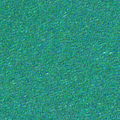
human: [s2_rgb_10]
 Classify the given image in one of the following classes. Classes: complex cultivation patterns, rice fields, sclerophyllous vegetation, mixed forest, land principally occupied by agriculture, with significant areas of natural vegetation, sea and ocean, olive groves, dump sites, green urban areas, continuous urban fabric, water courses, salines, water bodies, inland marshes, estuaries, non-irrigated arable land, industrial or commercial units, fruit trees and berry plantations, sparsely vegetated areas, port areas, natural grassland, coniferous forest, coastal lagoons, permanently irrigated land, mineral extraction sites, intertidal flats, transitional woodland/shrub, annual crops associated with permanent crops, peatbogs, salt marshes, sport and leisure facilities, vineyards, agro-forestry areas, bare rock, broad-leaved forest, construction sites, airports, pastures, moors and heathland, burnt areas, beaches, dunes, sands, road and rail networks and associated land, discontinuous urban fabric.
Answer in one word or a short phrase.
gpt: sea and ocean